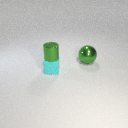
large green metal sphere behind small cyan rubber cube